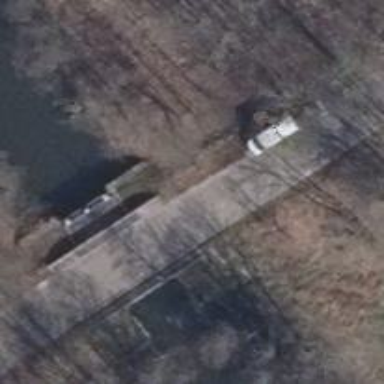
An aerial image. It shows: Residential road on concrete bridge.